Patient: sex M, age 69
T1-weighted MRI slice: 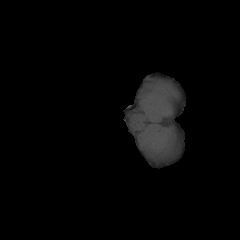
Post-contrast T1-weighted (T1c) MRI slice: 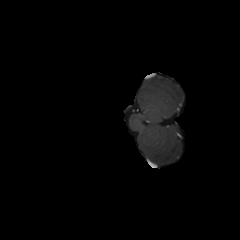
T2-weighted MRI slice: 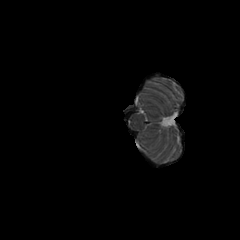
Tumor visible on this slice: no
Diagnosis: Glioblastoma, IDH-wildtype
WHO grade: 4